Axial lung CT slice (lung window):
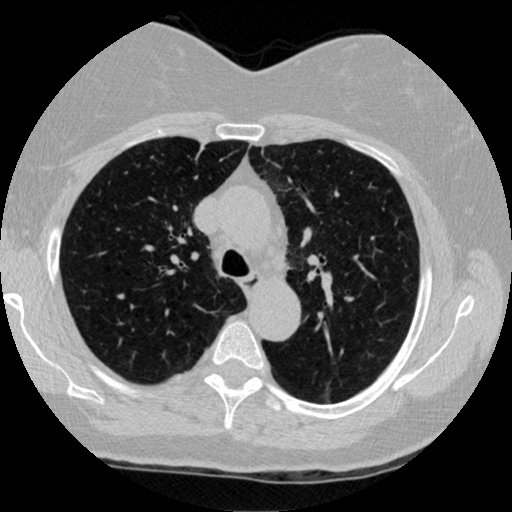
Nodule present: no